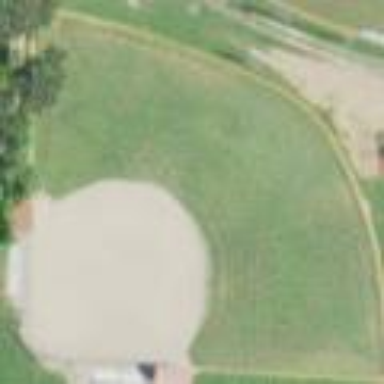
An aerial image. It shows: Baseball pitch for leisure and sports activities.